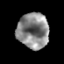
Tissue: prostate
Cell type: Epithelial cells
Senescence score: 0.2374
Nuclear area (px): 1098
Mean DAPI intensity: 136.18